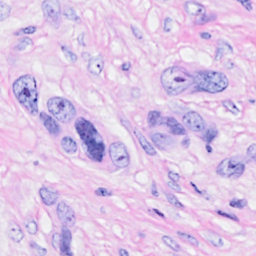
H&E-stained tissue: Breast